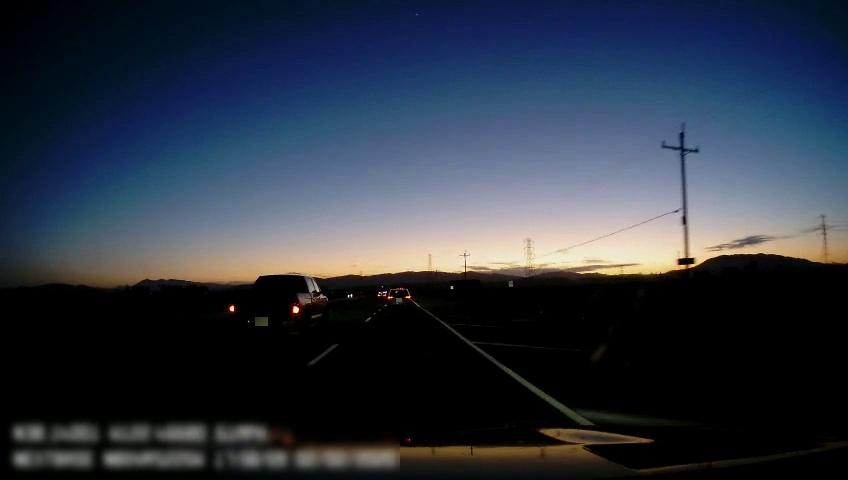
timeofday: Dusk/Dawn/Twilight
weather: Sunny
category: Drivable Space
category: Vehicles | SUV
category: Vehicles | Truck
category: Lanes | Alternate Lane
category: Lanes | Current Lane
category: Lanes | Current Lane